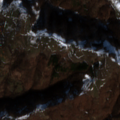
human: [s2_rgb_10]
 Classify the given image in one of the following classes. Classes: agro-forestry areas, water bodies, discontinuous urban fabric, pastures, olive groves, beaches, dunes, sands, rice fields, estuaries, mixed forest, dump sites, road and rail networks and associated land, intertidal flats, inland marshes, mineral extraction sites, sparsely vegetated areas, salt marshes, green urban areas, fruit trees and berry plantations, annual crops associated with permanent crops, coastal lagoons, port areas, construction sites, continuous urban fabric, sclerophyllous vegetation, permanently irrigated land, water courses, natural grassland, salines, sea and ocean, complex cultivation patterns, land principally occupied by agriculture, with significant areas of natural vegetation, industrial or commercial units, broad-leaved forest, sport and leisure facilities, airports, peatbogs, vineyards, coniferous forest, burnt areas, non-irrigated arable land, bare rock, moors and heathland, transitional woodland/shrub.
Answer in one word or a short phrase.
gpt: pastures, complex cultivation patterns, land principally occupied by agriculture, with significant areas of natural vegetation, broad-leaved forest, transitional woodland/shrub